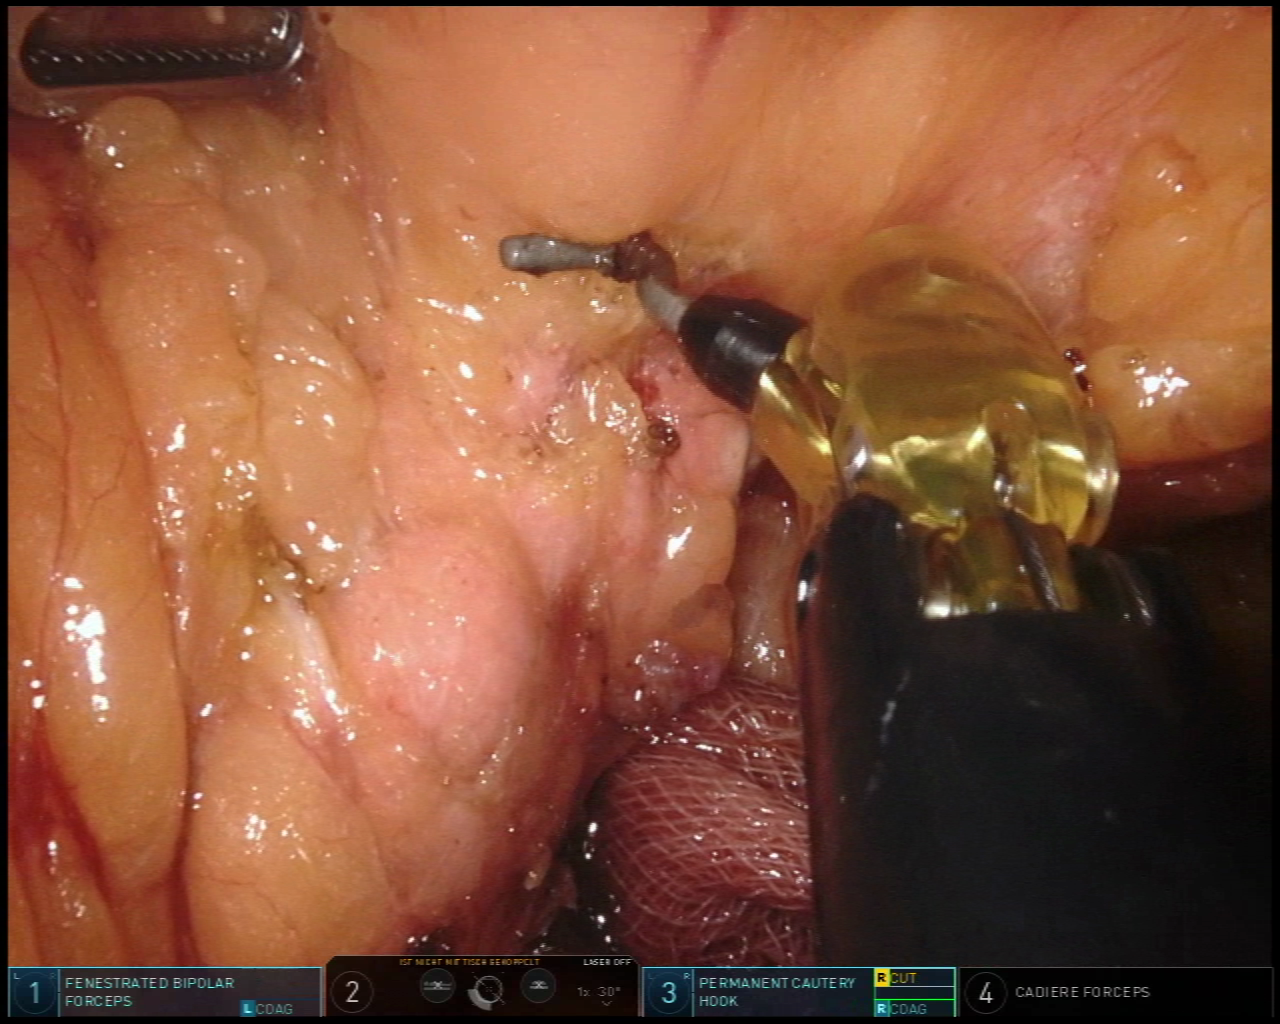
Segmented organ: pancreas
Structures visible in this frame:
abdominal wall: no
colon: no
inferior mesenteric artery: no
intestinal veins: no
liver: no
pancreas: yes
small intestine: no
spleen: no
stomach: no
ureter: no
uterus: no
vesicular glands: no